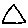
Label: triangle